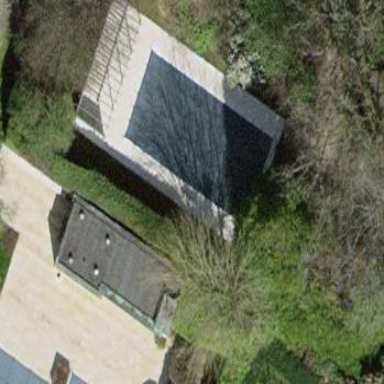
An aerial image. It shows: Outdoor swimming pool in leisure land area.